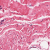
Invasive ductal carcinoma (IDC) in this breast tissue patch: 0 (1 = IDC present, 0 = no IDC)